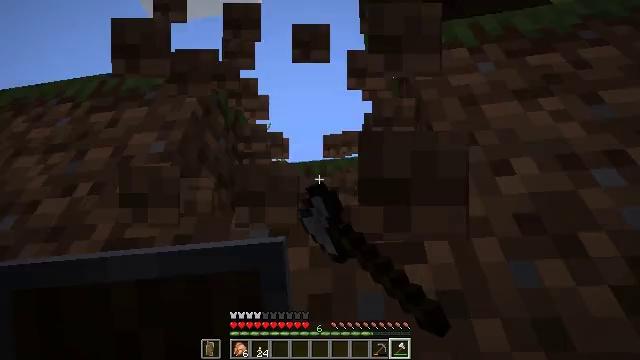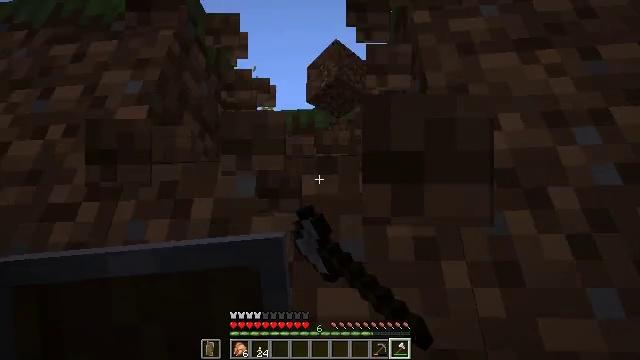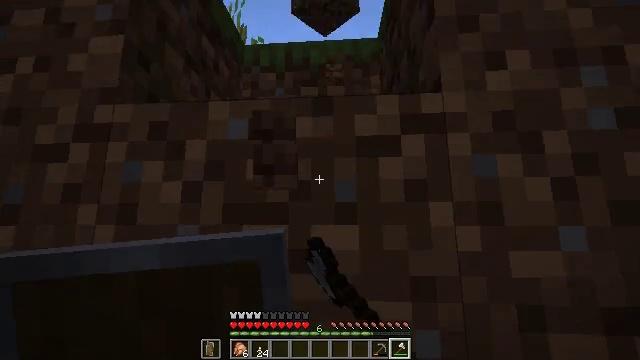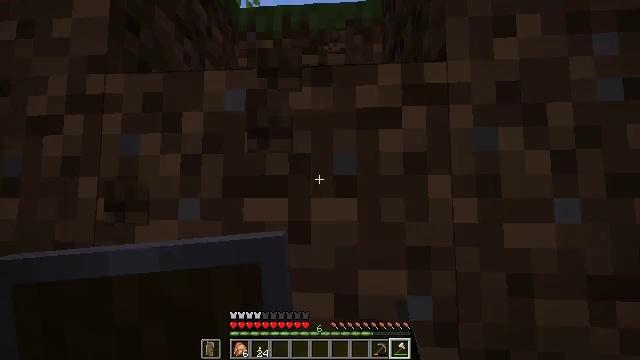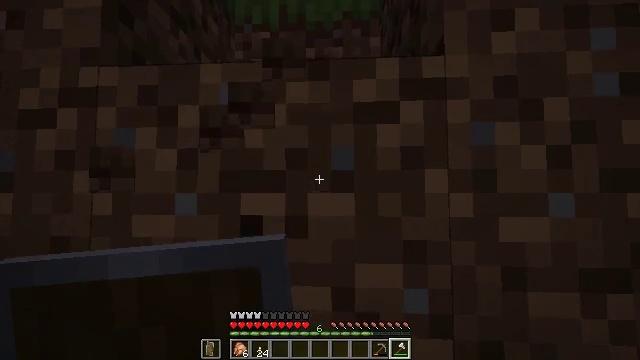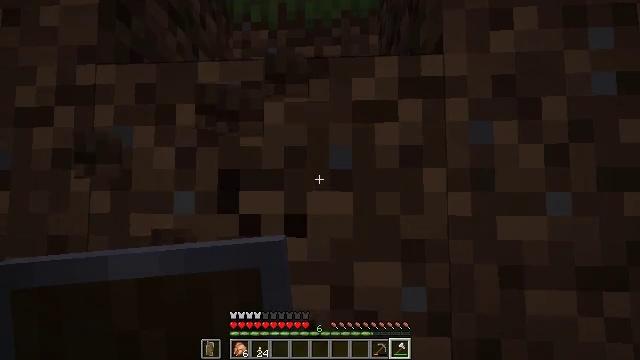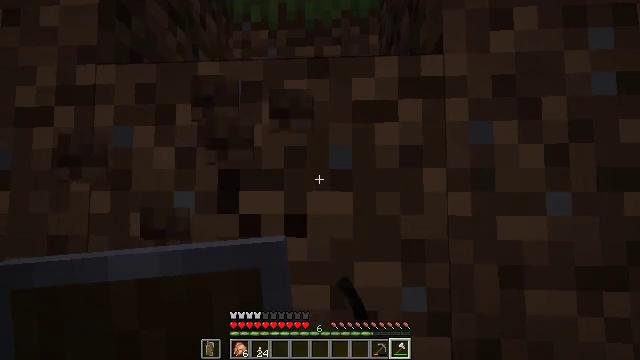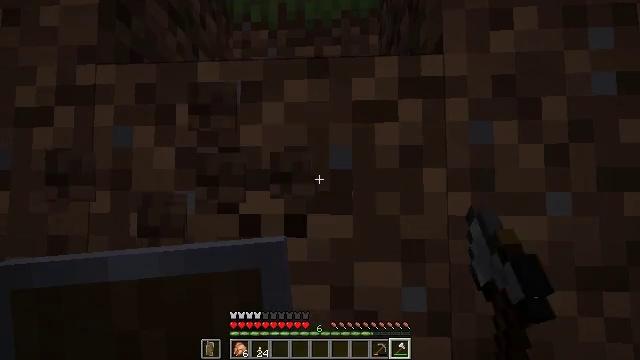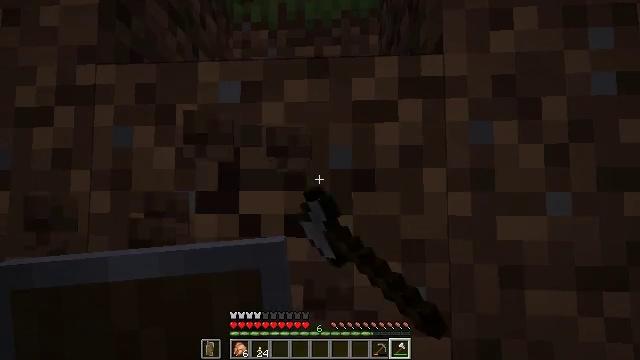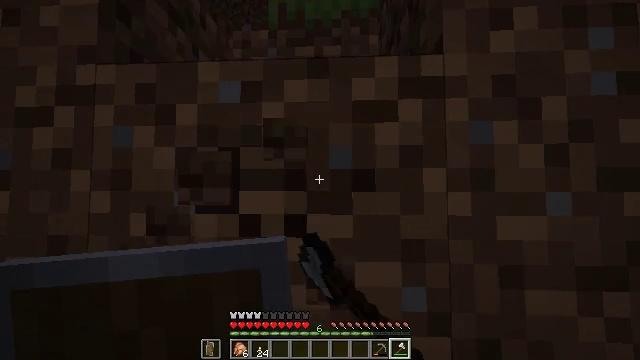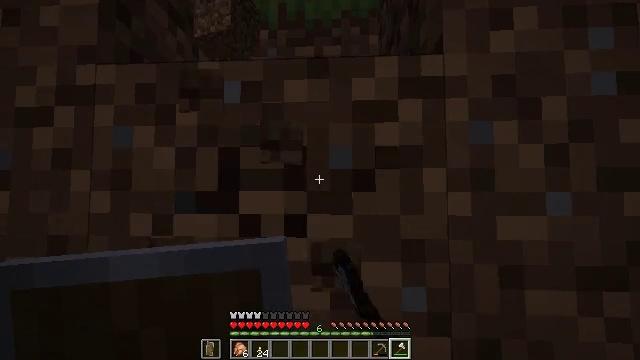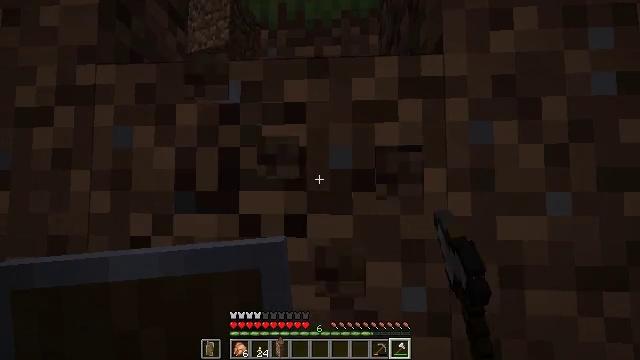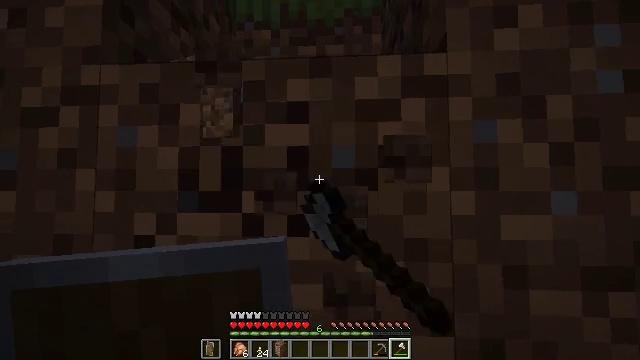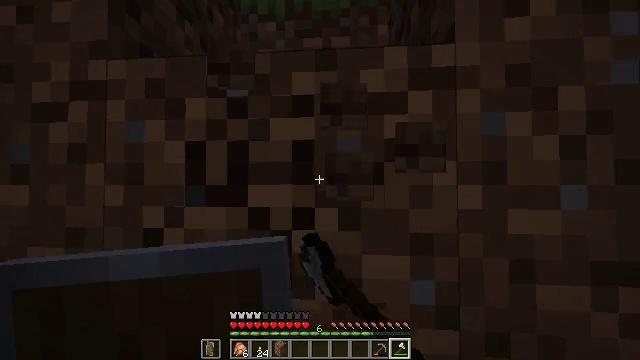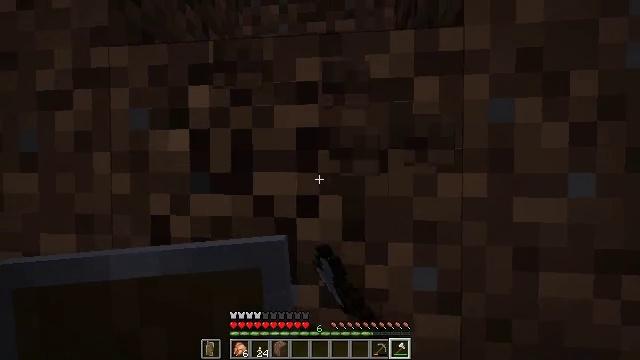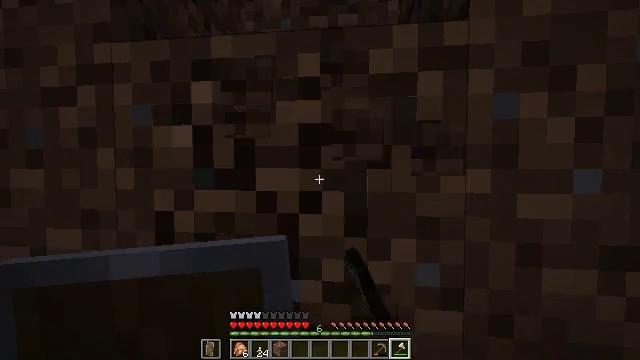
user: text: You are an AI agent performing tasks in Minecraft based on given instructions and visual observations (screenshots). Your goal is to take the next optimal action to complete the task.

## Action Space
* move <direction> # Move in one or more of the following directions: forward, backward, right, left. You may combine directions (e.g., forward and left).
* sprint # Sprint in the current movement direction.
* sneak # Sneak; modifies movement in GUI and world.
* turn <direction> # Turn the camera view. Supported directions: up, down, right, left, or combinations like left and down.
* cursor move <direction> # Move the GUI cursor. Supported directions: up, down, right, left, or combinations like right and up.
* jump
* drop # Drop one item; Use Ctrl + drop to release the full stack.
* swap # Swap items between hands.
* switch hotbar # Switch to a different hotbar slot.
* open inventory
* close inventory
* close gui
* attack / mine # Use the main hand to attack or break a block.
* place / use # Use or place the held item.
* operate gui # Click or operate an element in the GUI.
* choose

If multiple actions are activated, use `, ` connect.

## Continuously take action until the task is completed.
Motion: motion action
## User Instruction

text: Collect dirt by holding left button.
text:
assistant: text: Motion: turn right and down, attack / mine
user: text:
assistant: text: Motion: turn right and down, attack / mine
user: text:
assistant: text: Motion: turn down, attack / mine
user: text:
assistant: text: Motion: turn down, attack / mine
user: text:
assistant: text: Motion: attack / mine
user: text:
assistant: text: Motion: attack / mine
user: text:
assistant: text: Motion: attack / mine
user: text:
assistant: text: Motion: attack / mine
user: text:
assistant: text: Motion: attack / mine
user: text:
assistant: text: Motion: attack / mine
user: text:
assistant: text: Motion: attack / mine
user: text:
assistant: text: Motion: attack / mine
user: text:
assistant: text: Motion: turn left and down, attack / mine
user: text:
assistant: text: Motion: turn down, attack / mine
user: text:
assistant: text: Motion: attack / mine
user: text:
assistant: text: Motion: attack / mine
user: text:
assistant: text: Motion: attack / mine
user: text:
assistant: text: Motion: attack / mine
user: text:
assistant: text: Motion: attack / mine
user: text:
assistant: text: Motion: attack / mine
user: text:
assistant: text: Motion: attack / mine
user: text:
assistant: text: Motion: attack / mine